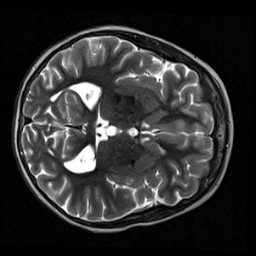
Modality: T2w
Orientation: axial
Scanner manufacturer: siemens
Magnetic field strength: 3 T
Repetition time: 5.47 s
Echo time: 0.109 s